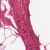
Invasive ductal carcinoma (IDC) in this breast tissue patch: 0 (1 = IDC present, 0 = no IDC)